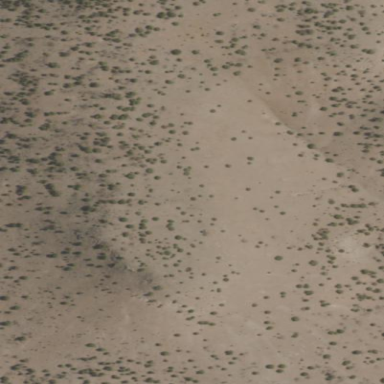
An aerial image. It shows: Patch of scrub vegetation.